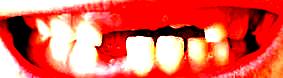
Condition: hypodontia